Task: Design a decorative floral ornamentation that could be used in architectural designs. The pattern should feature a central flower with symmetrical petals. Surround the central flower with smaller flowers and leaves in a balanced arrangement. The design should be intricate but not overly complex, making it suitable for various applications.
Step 375:
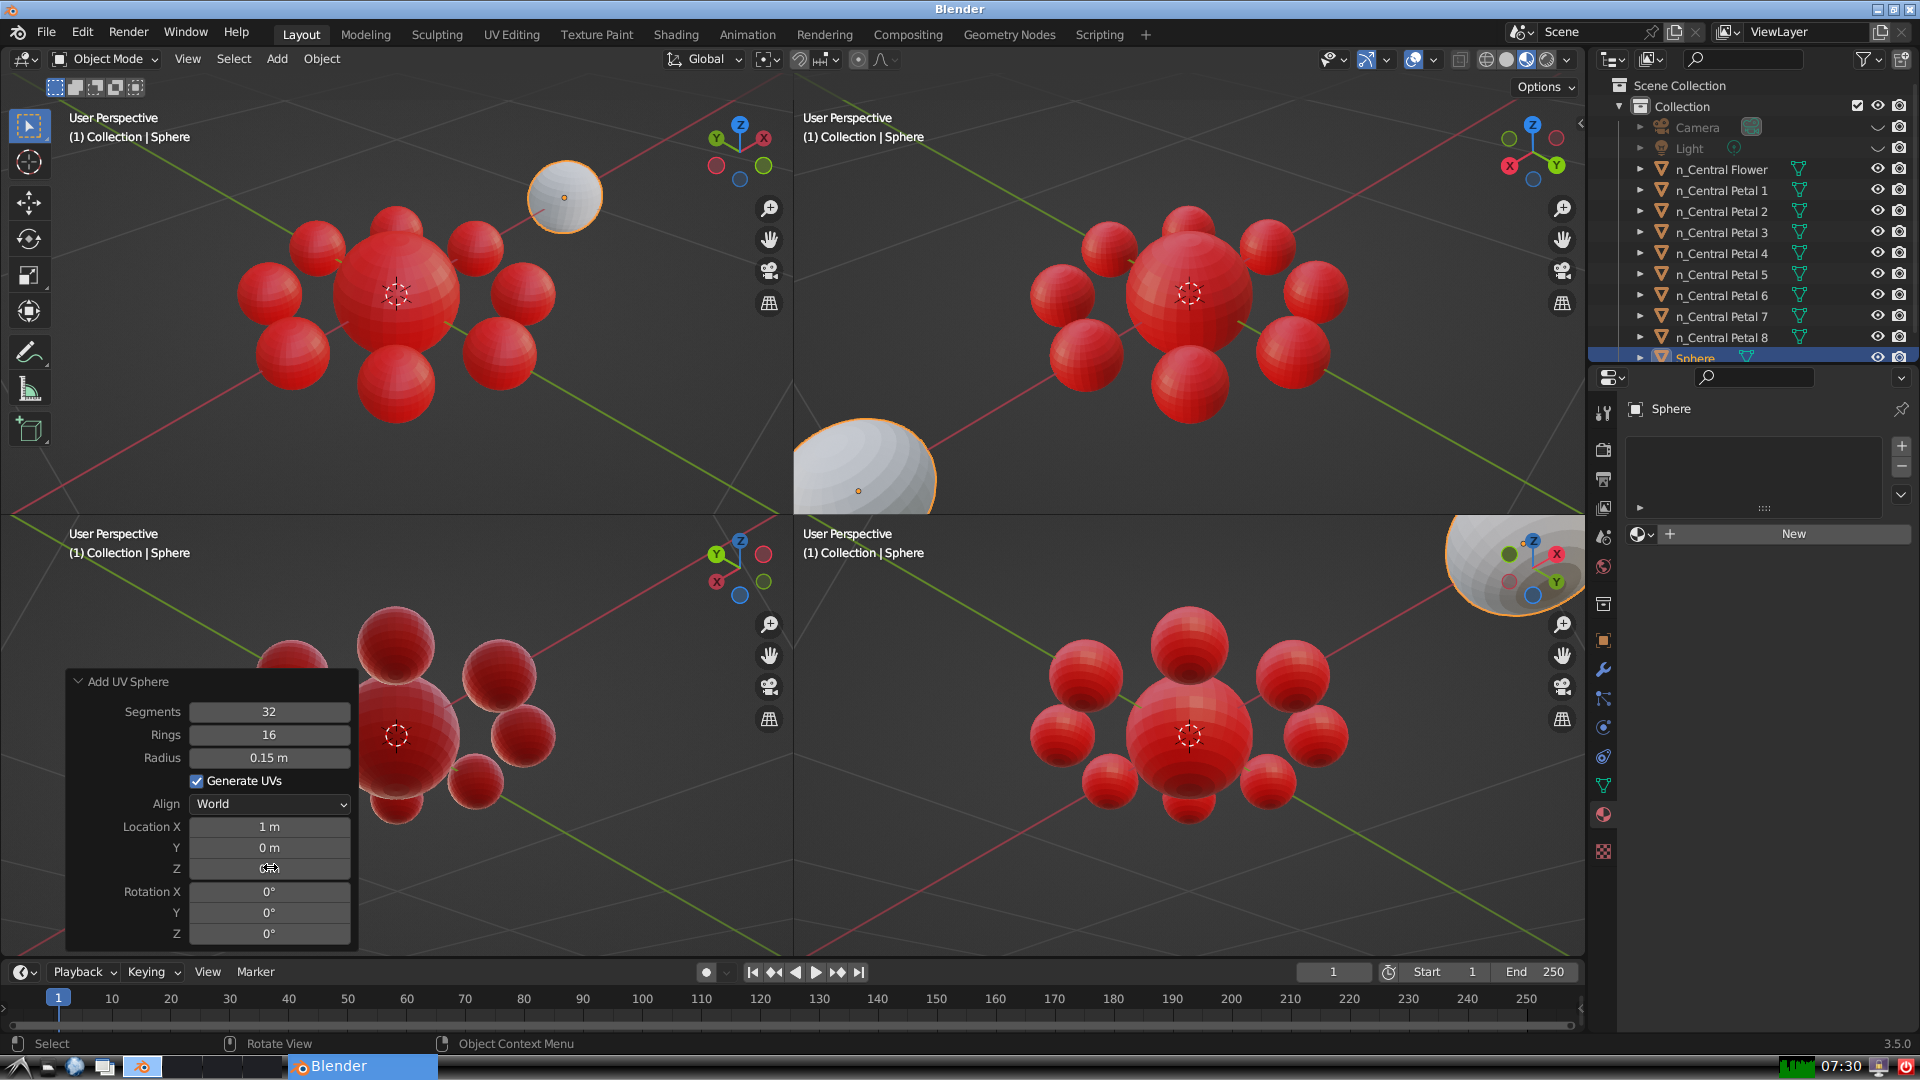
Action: click: no